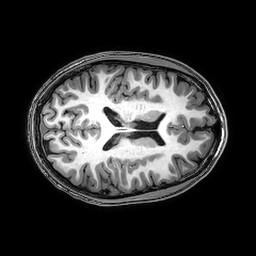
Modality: T1w
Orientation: axial
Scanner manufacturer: philips
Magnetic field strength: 3 T
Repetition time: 0.008237 s
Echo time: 0.00379 s